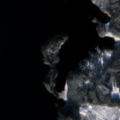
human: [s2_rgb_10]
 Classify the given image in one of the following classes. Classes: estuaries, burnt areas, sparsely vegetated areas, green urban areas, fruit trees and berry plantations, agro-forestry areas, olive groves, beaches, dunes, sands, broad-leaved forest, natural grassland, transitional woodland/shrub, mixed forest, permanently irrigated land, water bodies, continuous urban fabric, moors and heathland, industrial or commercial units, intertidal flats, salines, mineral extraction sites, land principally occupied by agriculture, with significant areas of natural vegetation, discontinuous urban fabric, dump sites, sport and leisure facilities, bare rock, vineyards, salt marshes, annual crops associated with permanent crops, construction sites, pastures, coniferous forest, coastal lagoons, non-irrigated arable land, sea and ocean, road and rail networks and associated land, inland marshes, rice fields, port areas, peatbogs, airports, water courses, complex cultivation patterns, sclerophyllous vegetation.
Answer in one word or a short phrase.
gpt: mixed forest, water bodies